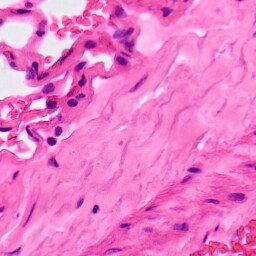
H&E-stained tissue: Lung